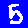
Digit: 5